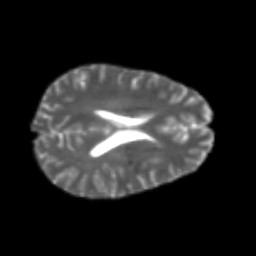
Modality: T2w
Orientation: axial
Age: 26
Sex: female
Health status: healthy
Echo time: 0.074 s